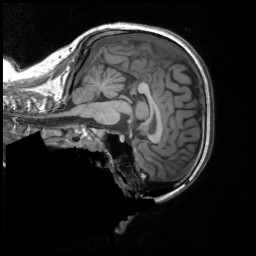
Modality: T1w
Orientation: sagittal